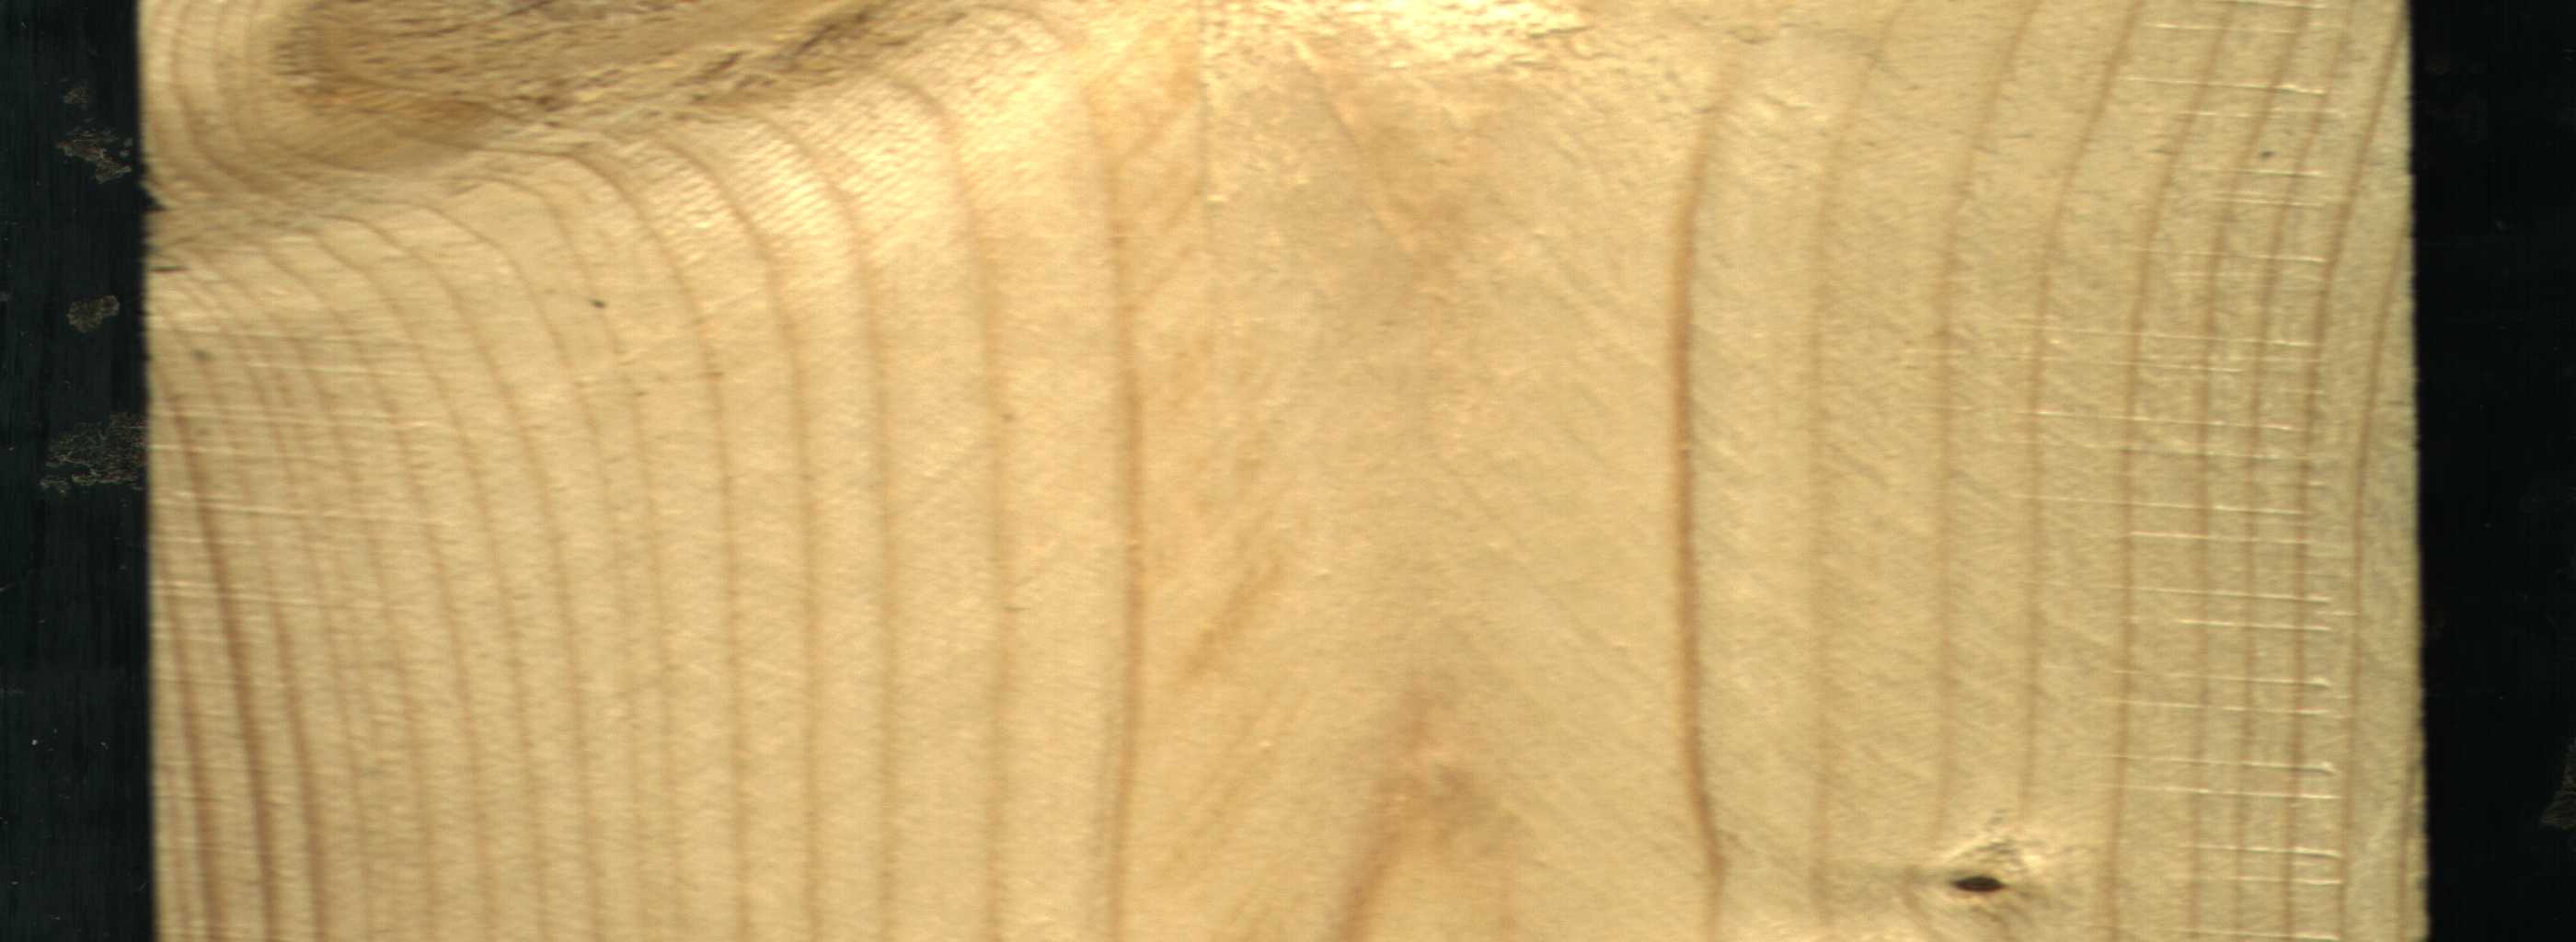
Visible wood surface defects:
resin
Dead_Knot